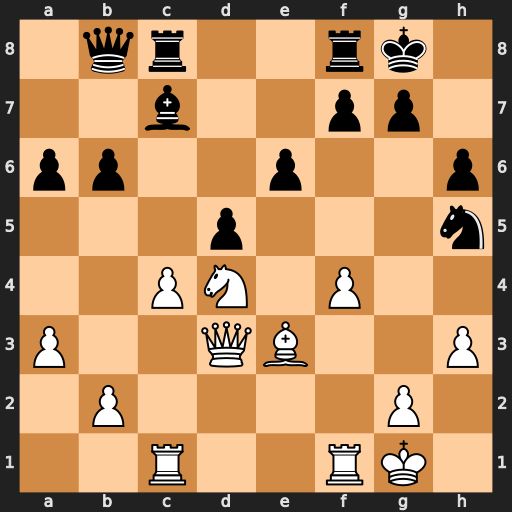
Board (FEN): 1qr2rk1/2b2pp1/pp2p2p/3p3n/2PN1P2/P2QB2P/1P4P1/2R2RK1
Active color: w
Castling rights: -
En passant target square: -
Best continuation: Nc6 Qb7 Ne7+ Kh8 Nxc8